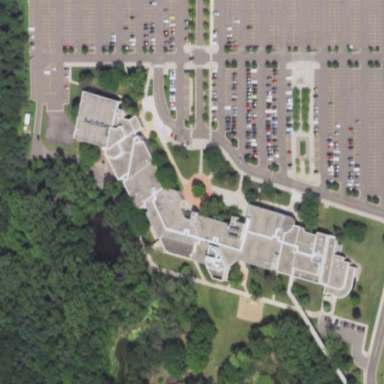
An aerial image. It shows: College building.